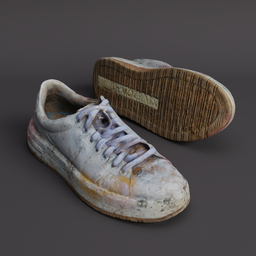
Label: people